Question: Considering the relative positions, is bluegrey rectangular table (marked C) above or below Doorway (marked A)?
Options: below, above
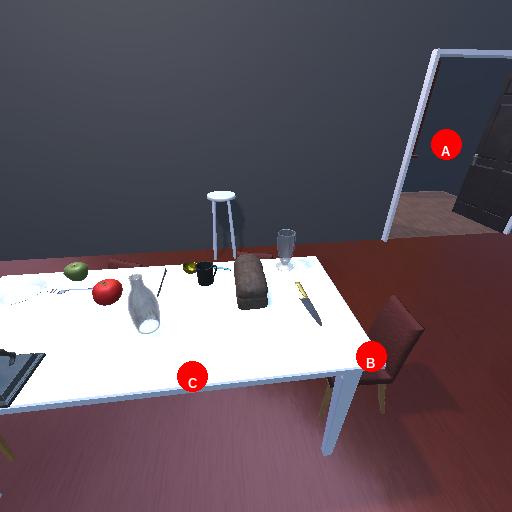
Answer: below